Interaction volume radius: 10 \u00c5
Interaction volume height: 25 \u00c5
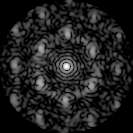
Disorder parameter: 0.5973